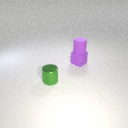
small purple rubber cube behind small green metal cylinder